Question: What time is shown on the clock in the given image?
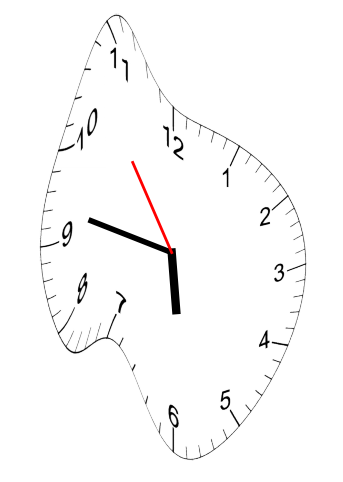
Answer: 05:46:54